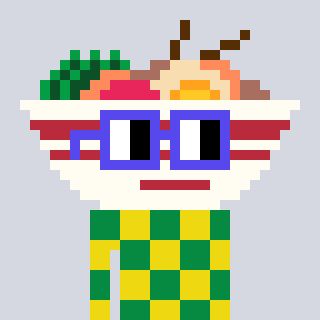
a pixel art character with square blue glasses, a noodles-shaped head and a yellow-colored body on a cool background